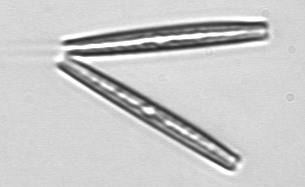
Label: Thalassionema